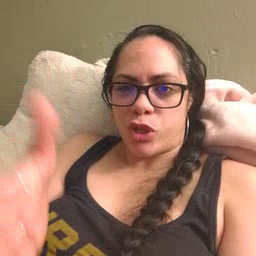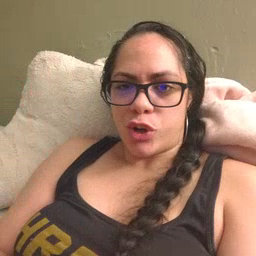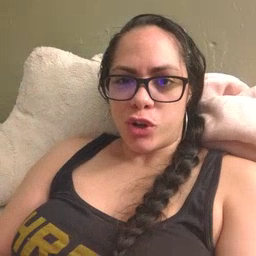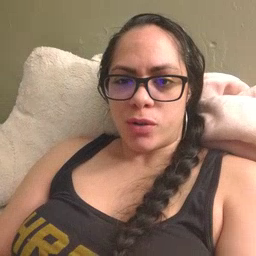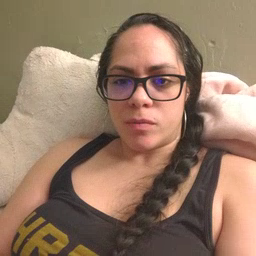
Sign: after